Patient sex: F
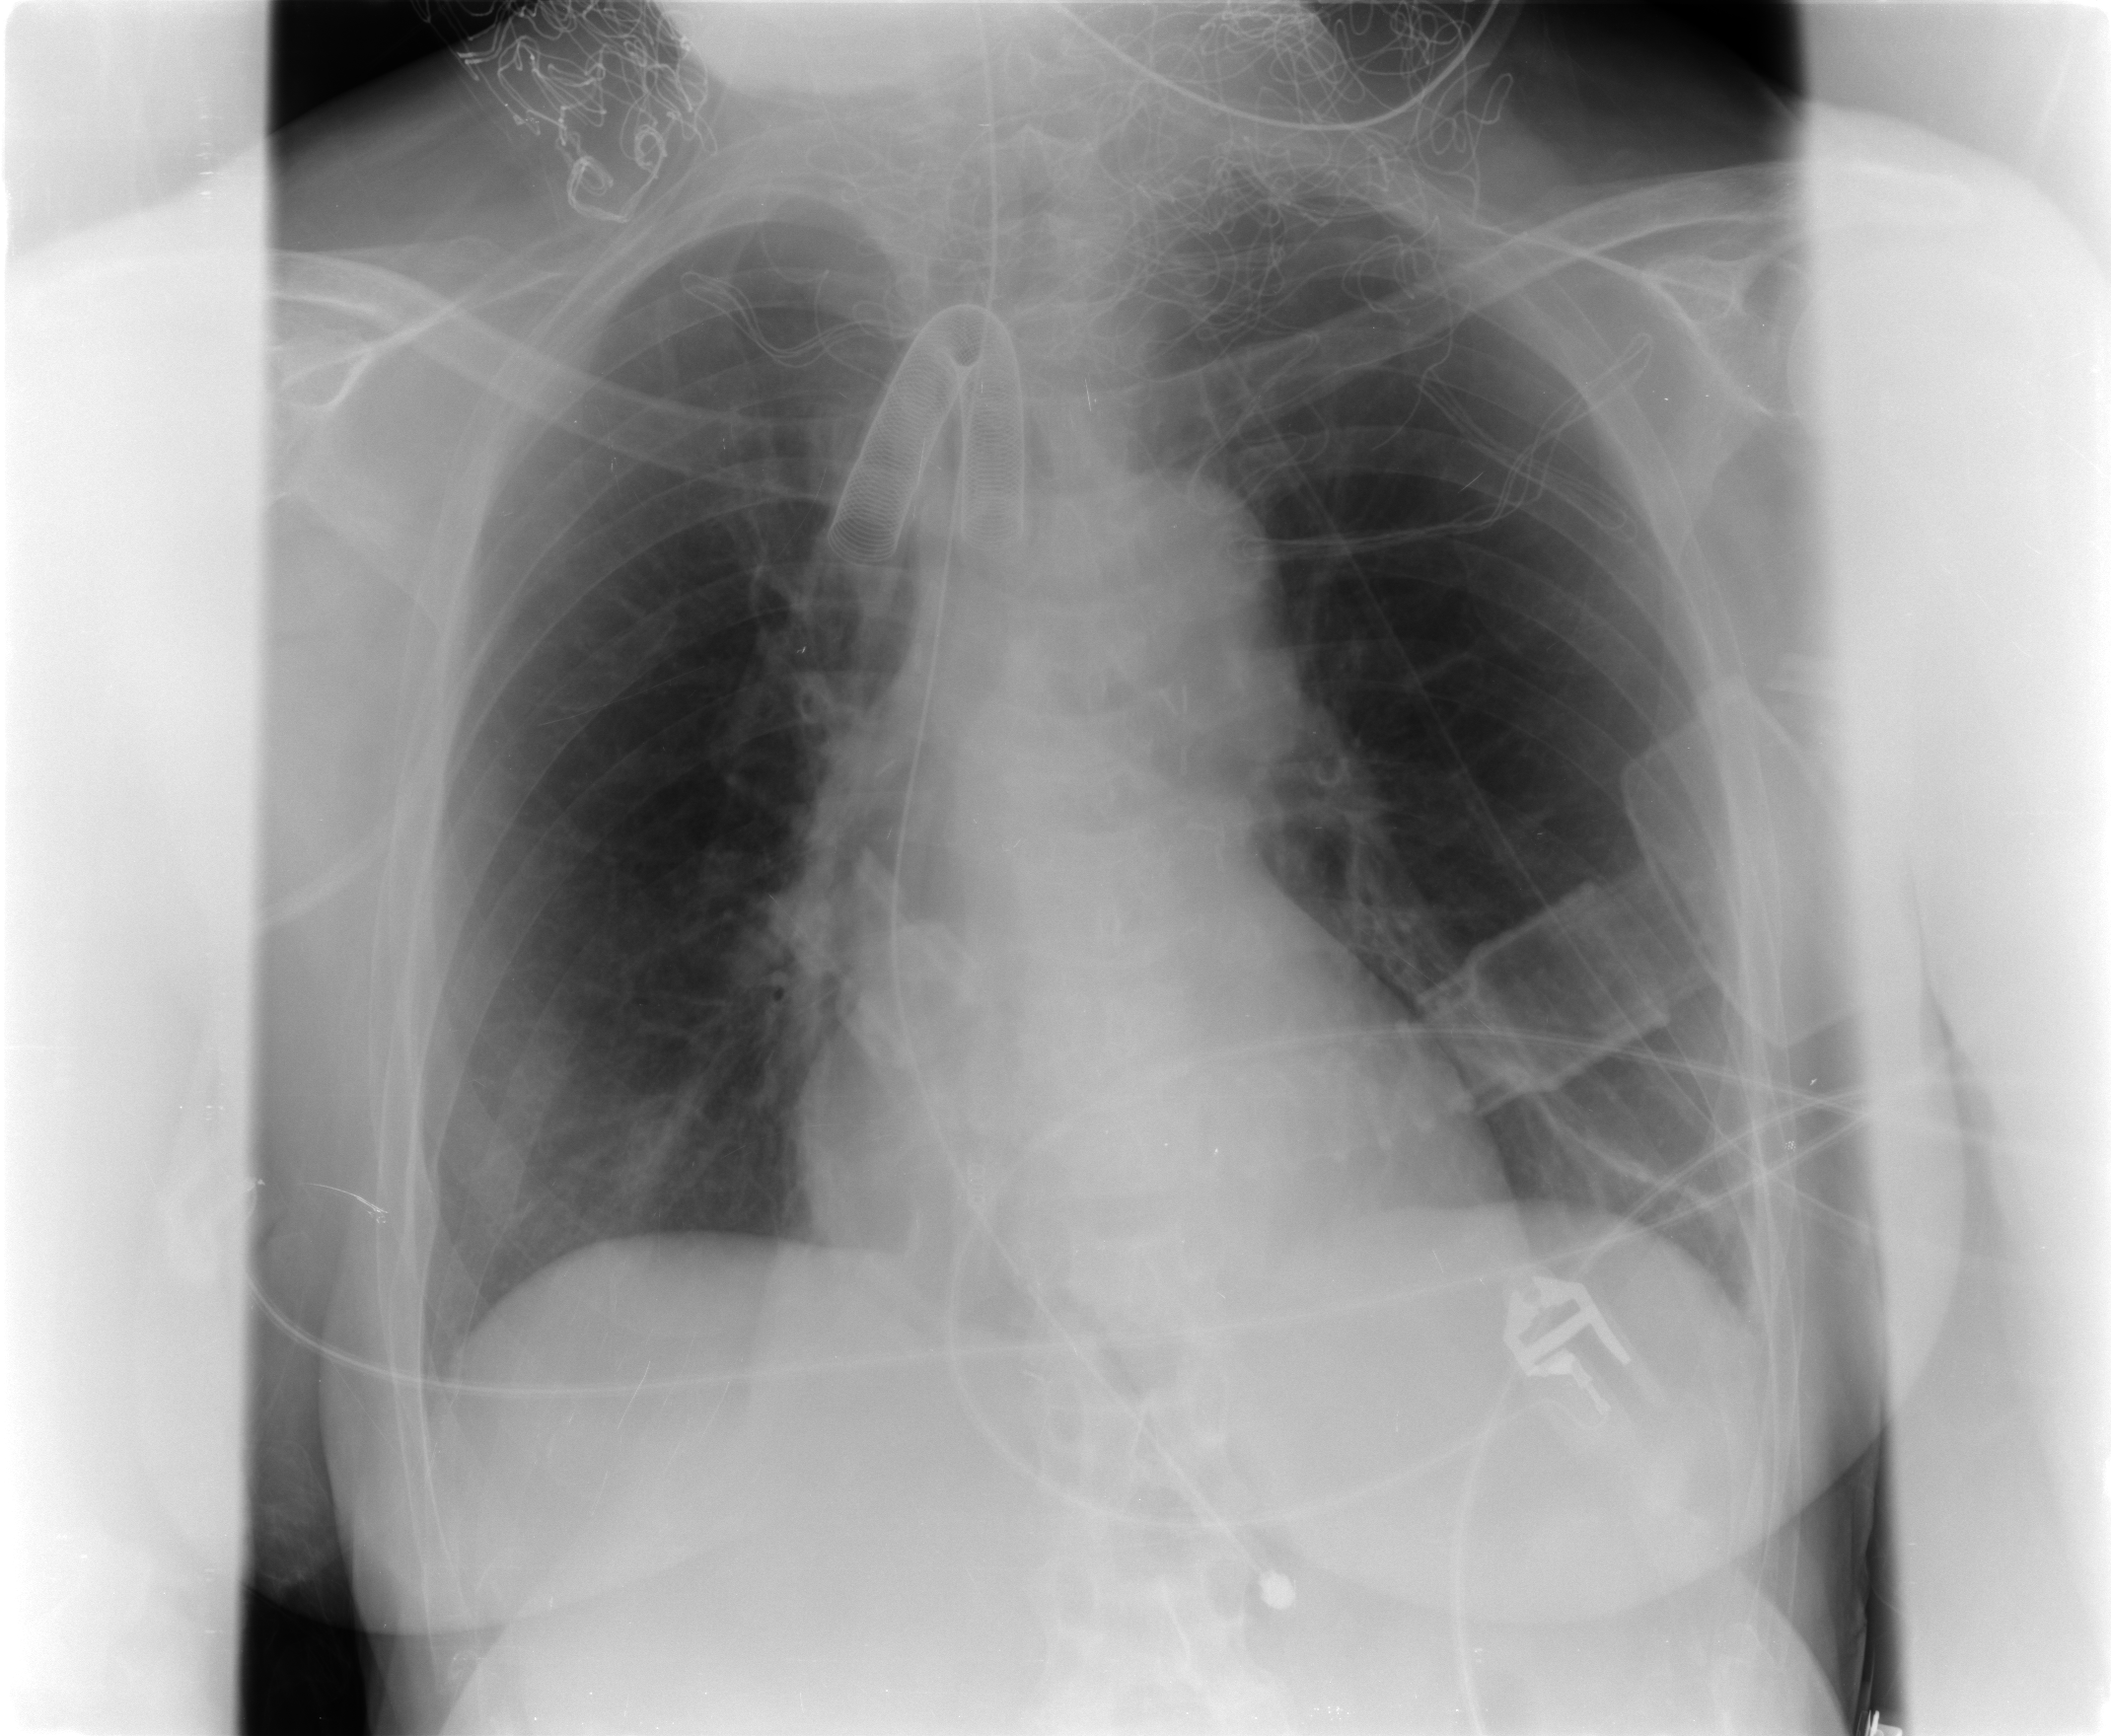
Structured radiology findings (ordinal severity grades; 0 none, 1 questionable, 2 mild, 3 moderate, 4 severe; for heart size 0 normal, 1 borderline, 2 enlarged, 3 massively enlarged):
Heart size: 0
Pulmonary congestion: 0
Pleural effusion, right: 0
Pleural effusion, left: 0
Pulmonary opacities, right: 0
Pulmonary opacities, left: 0
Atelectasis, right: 2
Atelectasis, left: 2